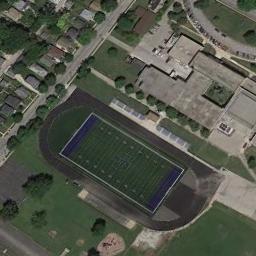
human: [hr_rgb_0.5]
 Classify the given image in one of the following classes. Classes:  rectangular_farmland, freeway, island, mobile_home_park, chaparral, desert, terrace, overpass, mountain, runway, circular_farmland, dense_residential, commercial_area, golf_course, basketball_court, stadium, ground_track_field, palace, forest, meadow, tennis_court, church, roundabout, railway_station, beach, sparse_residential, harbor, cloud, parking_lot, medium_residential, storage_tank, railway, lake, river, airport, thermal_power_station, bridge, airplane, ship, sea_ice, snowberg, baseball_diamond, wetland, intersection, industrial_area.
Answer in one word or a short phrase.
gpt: ground_track_field